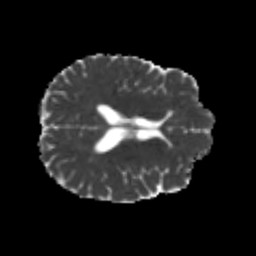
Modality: MD
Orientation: axial
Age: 22
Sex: male
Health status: healthy
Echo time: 0.074 s